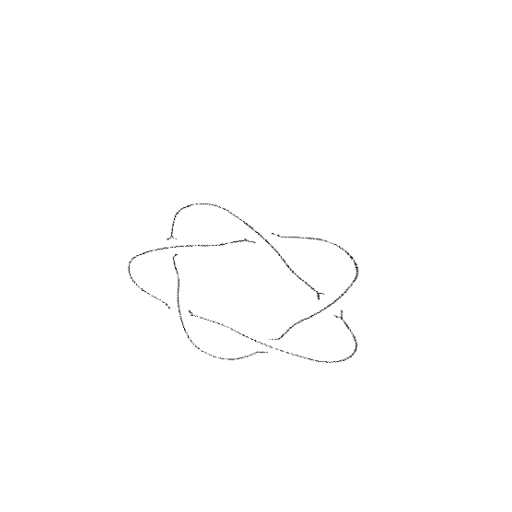
Crossing number: 5